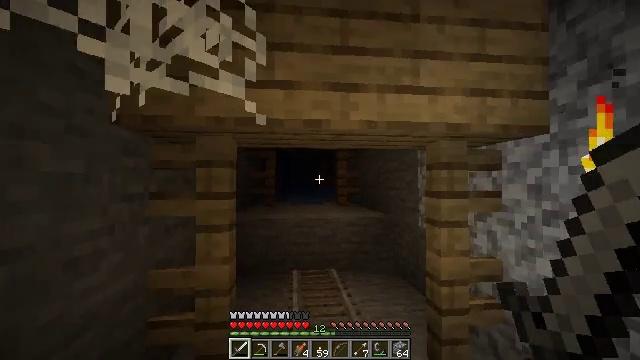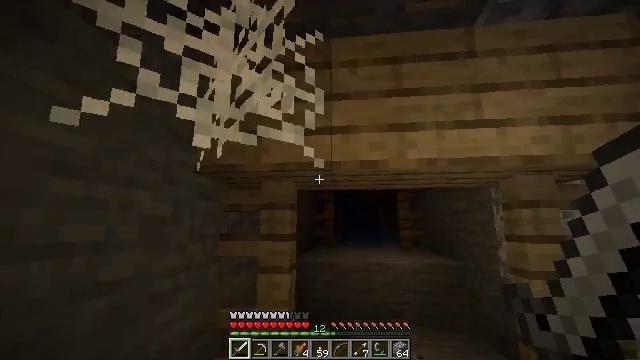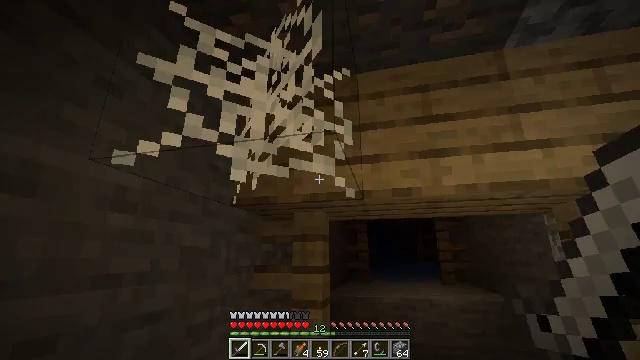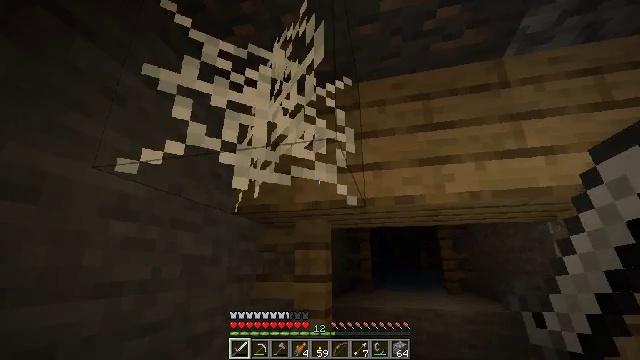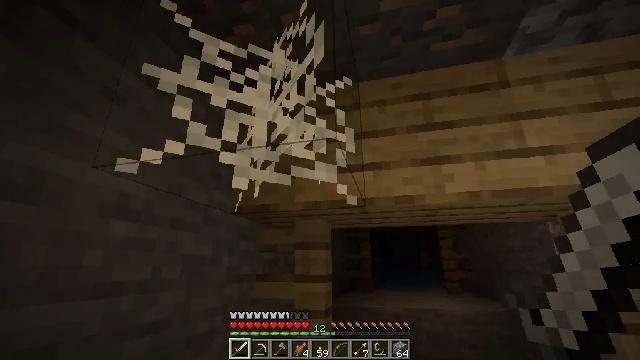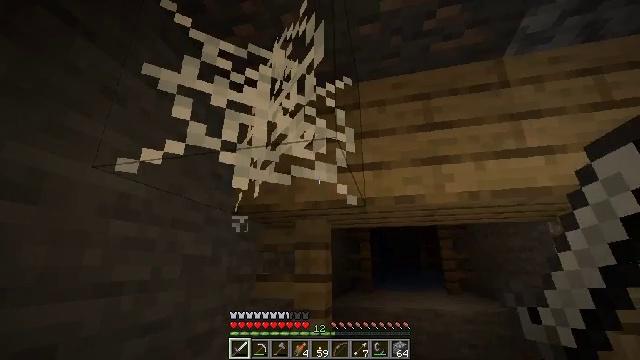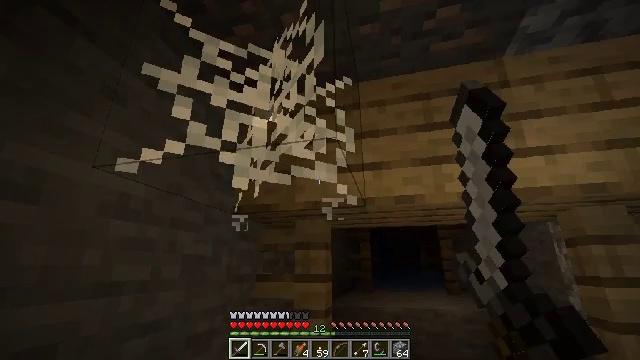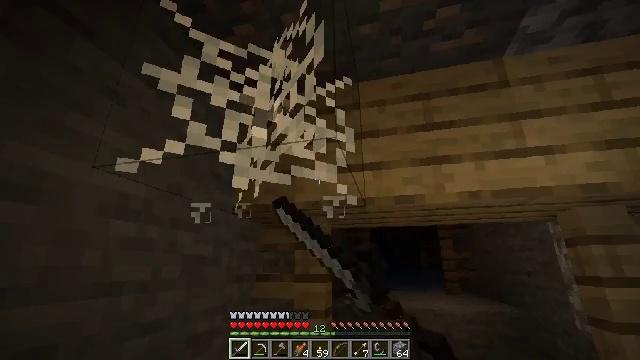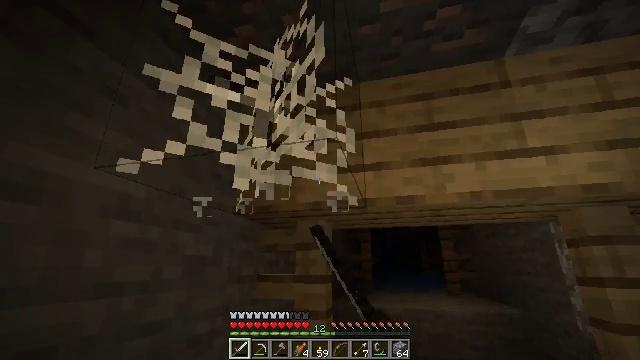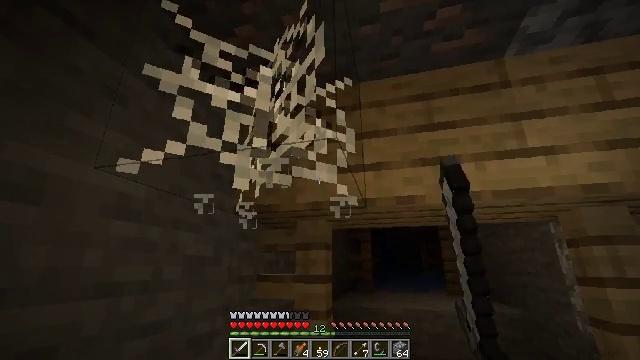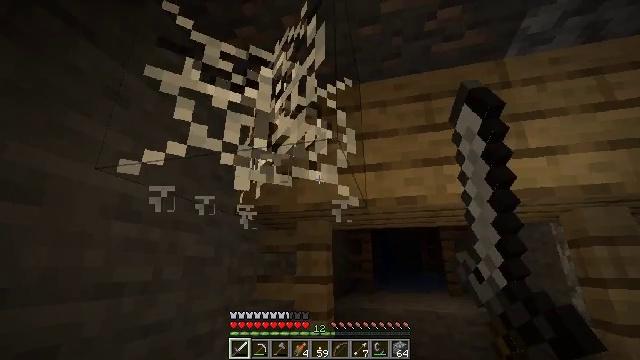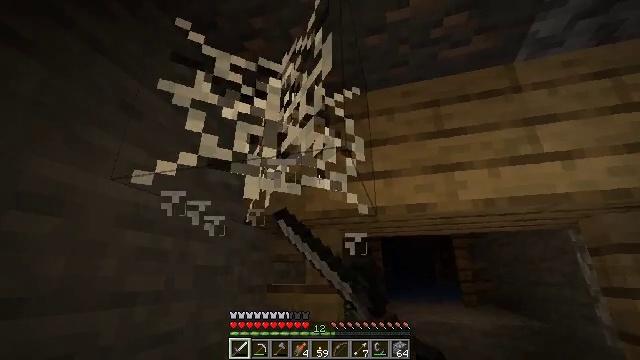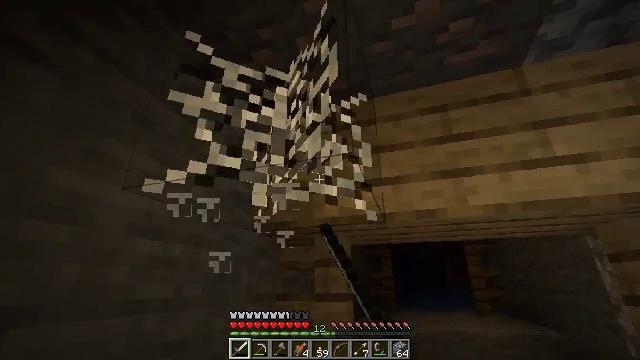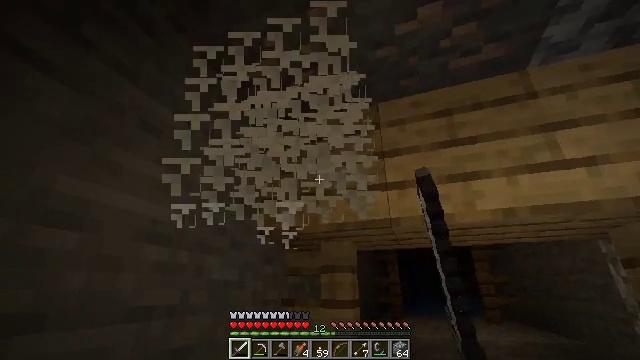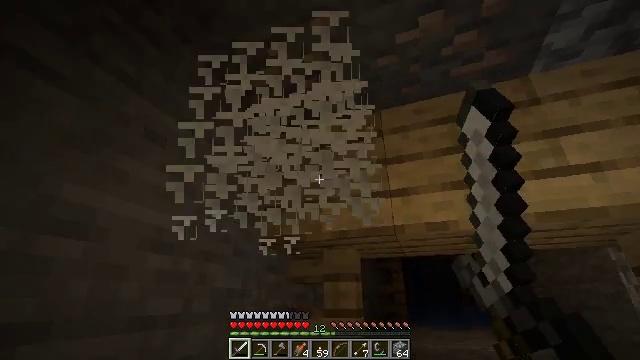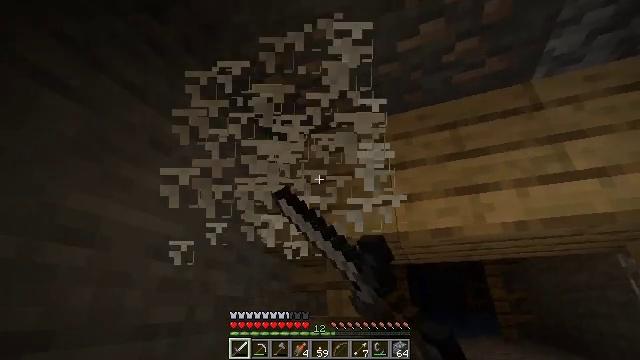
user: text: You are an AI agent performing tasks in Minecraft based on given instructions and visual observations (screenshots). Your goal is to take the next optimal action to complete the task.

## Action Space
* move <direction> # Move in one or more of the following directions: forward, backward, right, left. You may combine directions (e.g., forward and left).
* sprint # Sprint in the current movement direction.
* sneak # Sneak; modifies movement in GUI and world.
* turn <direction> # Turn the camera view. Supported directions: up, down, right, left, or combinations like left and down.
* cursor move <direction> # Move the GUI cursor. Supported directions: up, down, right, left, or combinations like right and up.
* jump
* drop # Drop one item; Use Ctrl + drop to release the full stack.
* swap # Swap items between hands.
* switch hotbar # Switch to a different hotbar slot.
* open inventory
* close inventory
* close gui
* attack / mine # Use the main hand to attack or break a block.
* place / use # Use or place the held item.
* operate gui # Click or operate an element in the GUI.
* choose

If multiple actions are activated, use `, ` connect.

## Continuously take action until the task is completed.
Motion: motion action
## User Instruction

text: Remove the cobweb to avoid getting stuck.
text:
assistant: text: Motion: turn left and up
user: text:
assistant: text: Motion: turn left and up
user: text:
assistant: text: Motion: turn up
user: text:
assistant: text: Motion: no_op
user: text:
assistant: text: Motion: attack / mine
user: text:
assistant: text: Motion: attack / mine
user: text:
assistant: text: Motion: attack / mine
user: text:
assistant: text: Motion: attack / mine
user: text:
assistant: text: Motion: attack / mine
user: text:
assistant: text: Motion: attack / mine
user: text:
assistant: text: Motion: turn left and up, attack / mine
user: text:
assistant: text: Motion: turn left and up, attack / mine
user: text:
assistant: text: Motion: turn left and up, attack / mine
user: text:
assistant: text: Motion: turn up, attack / mine
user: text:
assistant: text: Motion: turn up, attack / mine
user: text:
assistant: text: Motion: attack / mine
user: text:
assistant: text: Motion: attack / mine
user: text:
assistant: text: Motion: attack / mine